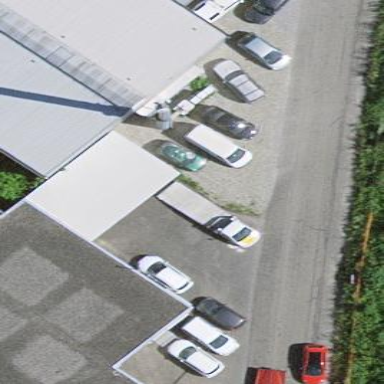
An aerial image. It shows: Garage building.